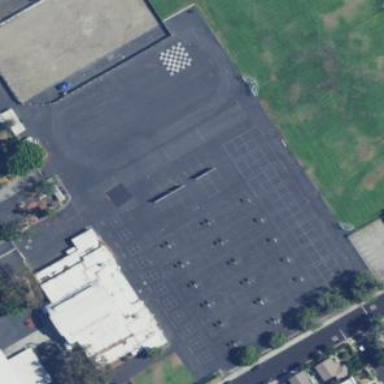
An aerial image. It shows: Schoolyard with concrete surface.